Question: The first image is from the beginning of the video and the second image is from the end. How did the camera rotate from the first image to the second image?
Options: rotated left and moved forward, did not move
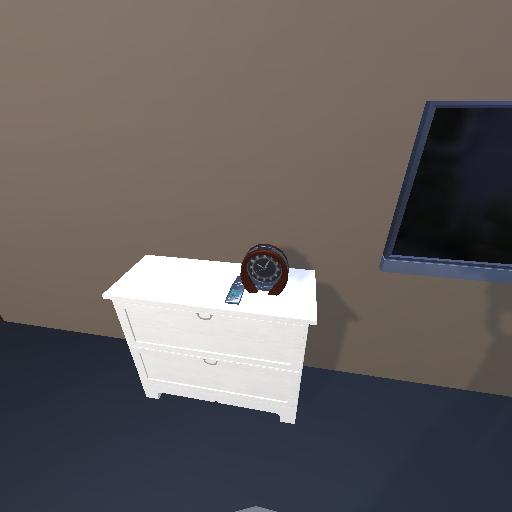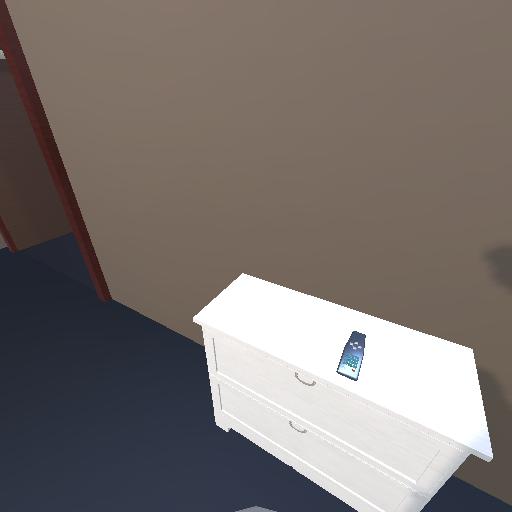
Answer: rotated left and moved forward